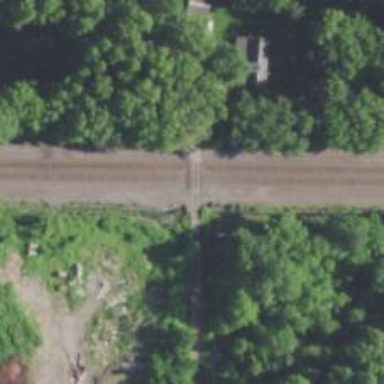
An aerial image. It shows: Crossing for the railway.